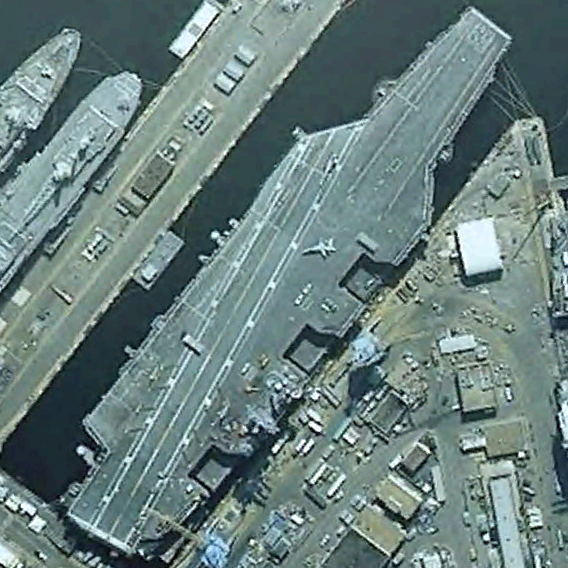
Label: aircraft_carrier